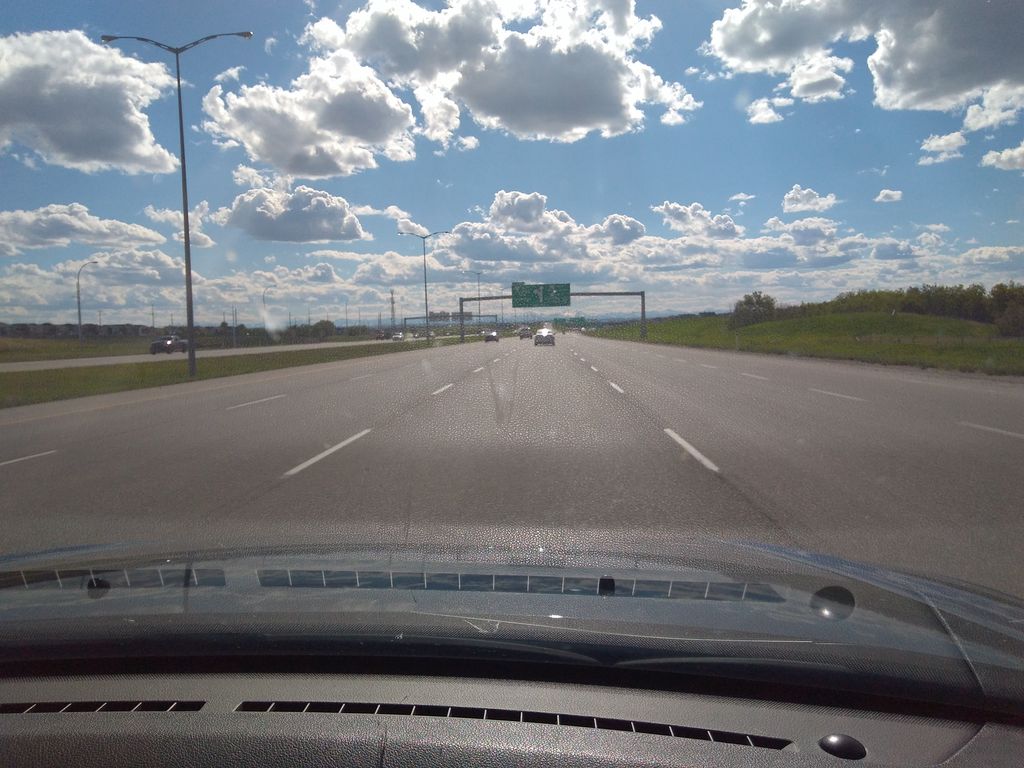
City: calgary